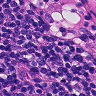
Metastatic tissue present: no